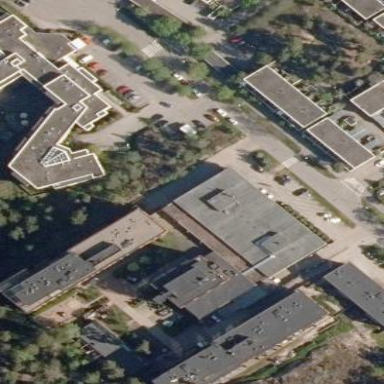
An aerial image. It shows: Flat-roofed commercial building.